Aerial crown-view tile of a tropical tree (Barro Colorado Island, Panama), acquired 20250124:
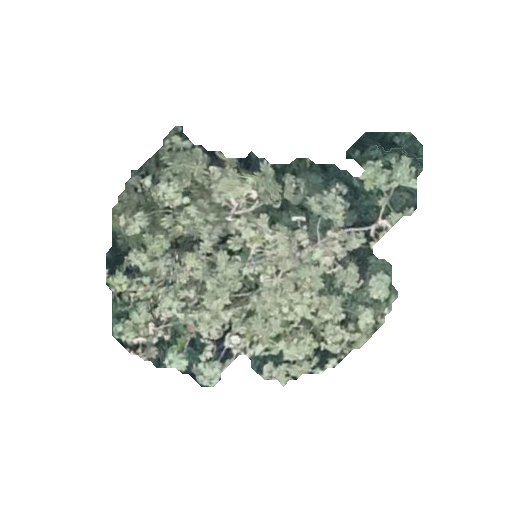
Species: Cecropia insignis
GBIF accepted scientific name: Cecropia insignis
Crown area: 88.359 m²